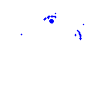
Particle: proton